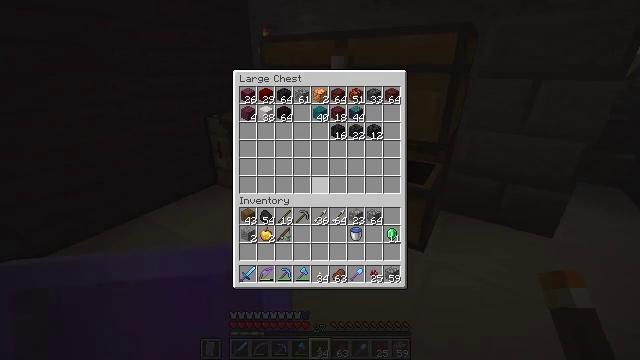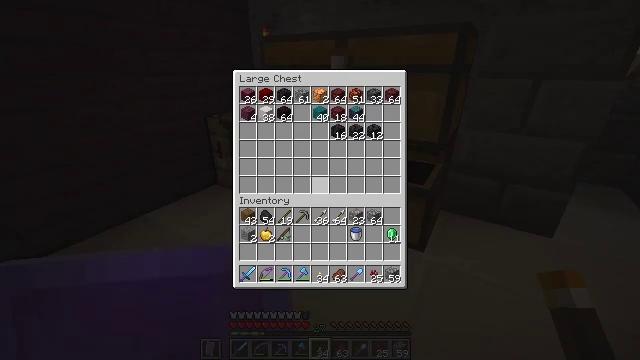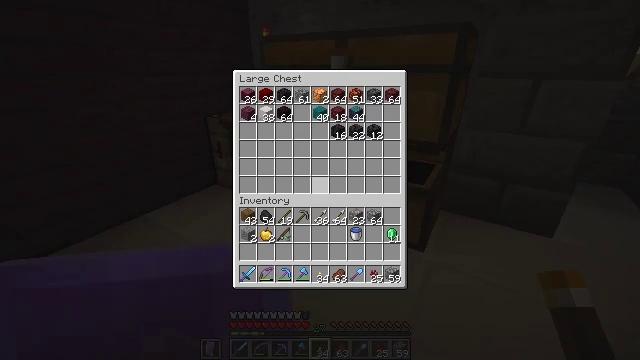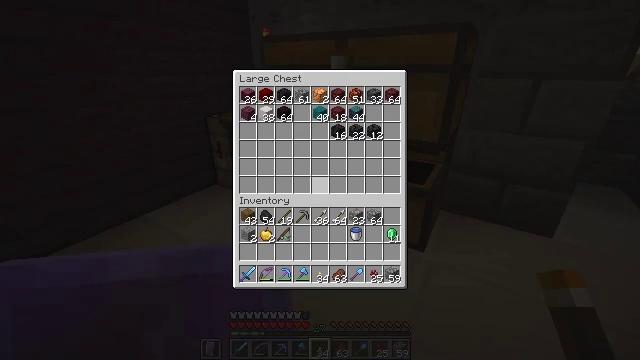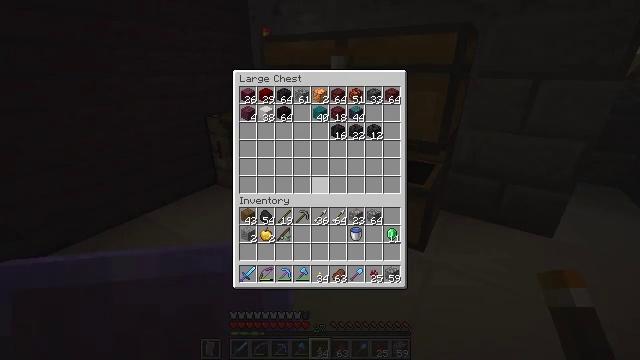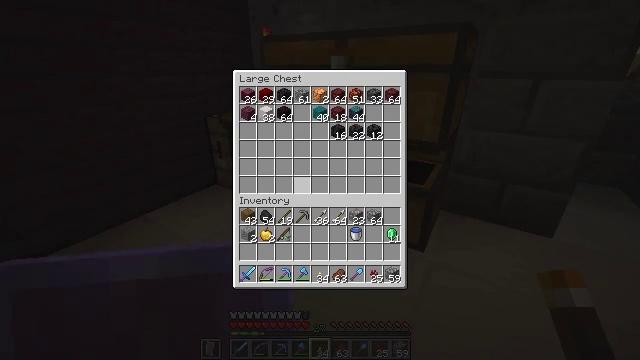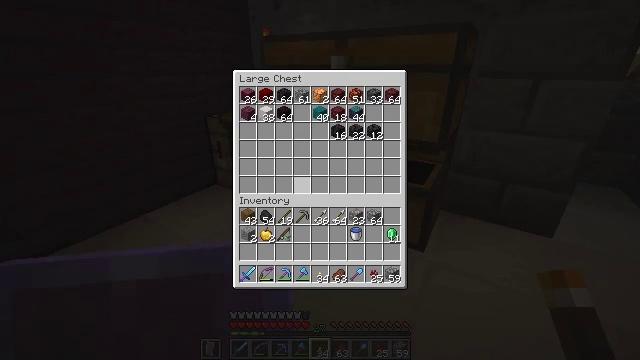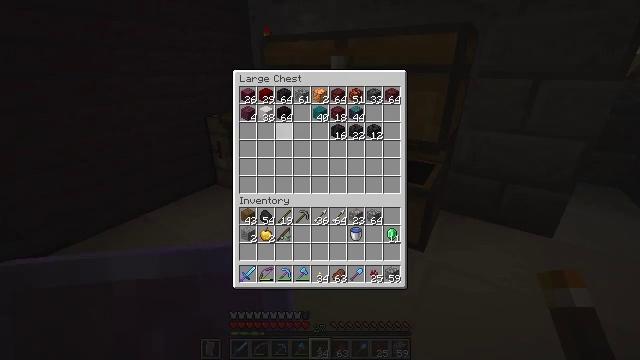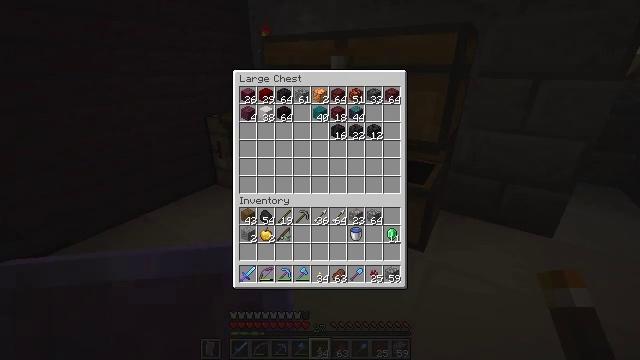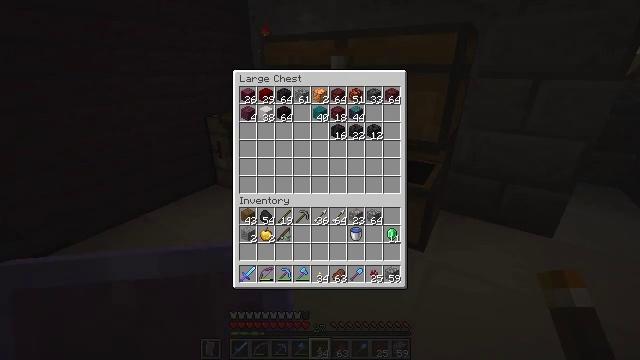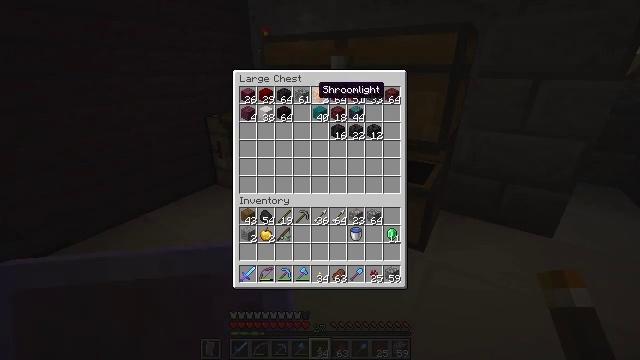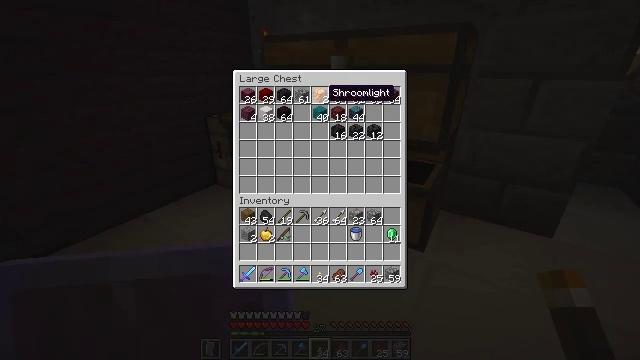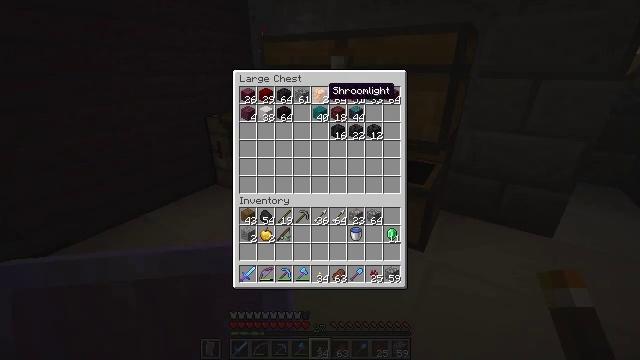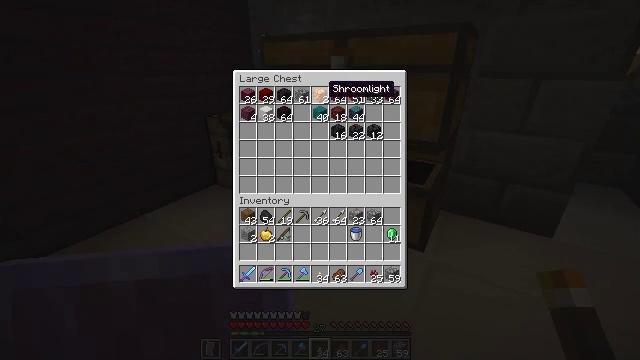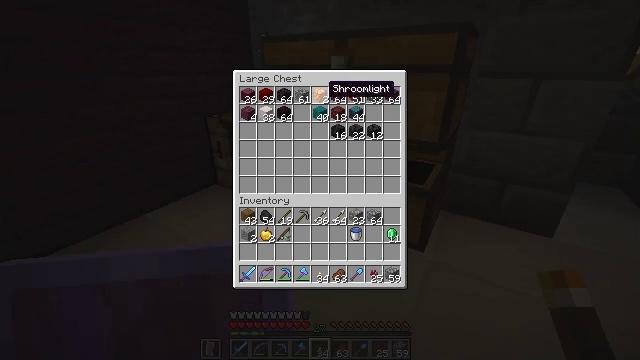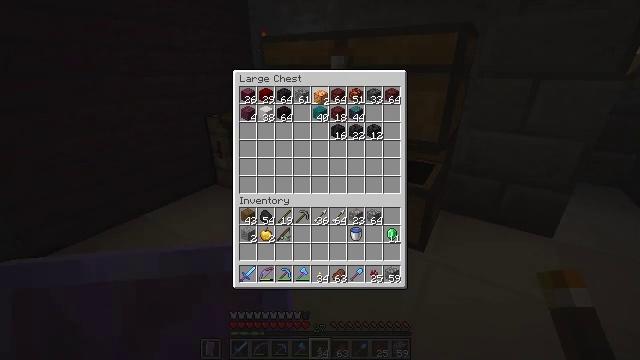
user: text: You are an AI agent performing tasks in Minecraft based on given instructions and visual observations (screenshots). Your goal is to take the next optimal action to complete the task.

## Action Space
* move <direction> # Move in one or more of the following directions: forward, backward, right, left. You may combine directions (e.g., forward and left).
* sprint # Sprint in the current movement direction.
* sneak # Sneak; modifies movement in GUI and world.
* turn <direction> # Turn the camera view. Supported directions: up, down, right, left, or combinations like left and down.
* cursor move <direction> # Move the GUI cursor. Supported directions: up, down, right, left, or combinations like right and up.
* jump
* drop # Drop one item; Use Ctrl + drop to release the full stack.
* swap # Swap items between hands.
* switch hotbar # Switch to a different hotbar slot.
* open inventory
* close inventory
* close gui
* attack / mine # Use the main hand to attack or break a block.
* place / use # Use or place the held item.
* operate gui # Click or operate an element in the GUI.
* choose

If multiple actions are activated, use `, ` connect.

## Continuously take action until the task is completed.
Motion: motion action
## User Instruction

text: Open the crafting table and craft polished blackstone.
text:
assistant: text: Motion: no_op
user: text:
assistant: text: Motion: no_op
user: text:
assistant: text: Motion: no_op
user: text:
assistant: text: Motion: no_op
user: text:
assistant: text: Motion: cursor move down
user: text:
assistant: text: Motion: cursor move up
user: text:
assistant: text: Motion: cursor move left and up
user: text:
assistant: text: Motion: cursor move up
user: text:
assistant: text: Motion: no_op
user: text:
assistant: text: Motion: cursor move right and down
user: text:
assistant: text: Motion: cursor move right
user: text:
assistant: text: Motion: no_op
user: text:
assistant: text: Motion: no_op
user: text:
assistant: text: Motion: no_op
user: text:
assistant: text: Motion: operate gui
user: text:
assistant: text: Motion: operate gui
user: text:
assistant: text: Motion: no_op
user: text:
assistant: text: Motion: no_op
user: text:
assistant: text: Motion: cursor move down
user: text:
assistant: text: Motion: cursor move left and down
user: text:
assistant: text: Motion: cursor move down
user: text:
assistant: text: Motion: cursor move down
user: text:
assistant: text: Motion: no_op
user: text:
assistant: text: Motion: no_op
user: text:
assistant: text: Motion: no_op
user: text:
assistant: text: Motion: no_op
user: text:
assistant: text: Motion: no_op
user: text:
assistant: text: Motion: no_op
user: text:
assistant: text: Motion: no_op
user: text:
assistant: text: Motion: no_op